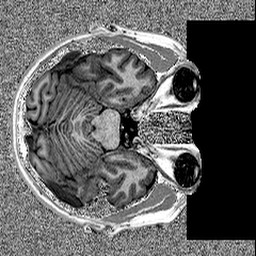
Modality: MP2RAGE
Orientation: axial
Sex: female